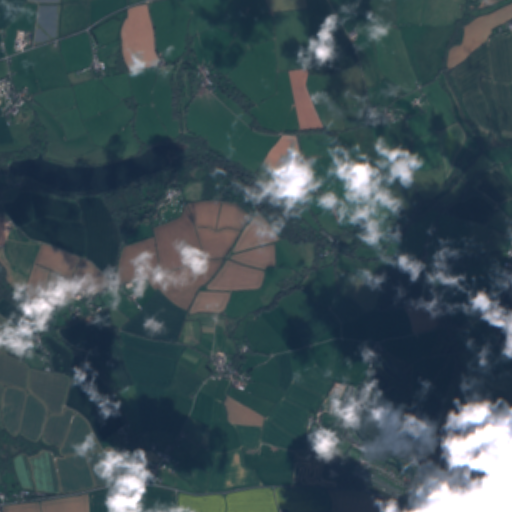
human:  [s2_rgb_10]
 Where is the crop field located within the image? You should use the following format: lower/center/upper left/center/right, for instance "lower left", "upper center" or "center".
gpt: The crop field is located in the upper right of the image.
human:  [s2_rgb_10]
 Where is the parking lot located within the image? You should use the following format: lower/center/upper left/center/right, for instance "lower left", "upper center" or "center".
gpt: The parking lot is located in the center left of the image.
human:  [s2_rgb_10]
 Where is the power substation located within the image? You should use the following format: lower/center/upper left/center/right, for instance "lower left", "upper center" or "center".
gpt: The power substation is located in the upper left of the image.
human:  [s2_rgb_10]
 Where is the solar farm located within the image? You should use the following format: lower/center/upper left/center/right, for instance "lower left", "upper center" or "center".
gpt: The solar farm is located in the upper left of the image.
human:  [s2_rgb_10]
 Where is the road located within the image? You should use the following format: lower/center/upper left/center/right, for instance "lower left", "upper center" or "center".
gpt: There is no road in the image.